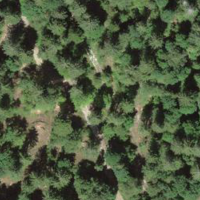
EUNIS habitat code: 43
Species observed at this site:
Petasites albus